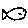
Label: fish